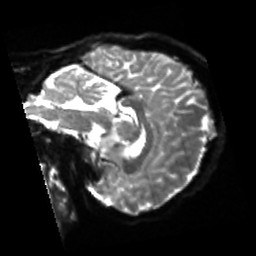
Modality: sbref
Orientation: sagittal
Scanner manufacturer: siemens
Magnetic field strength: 3 T
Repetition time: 4 s
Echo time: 0.0594 s